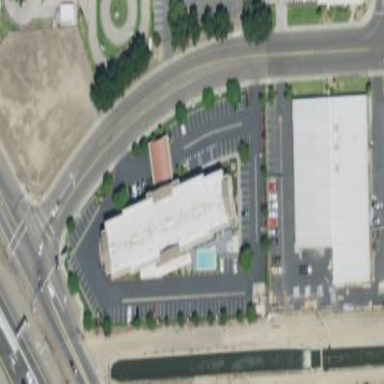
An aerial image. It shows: Hotel building.